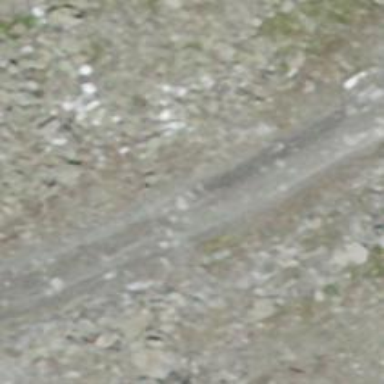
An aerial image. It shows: Gravel track with Grade 3 quality.